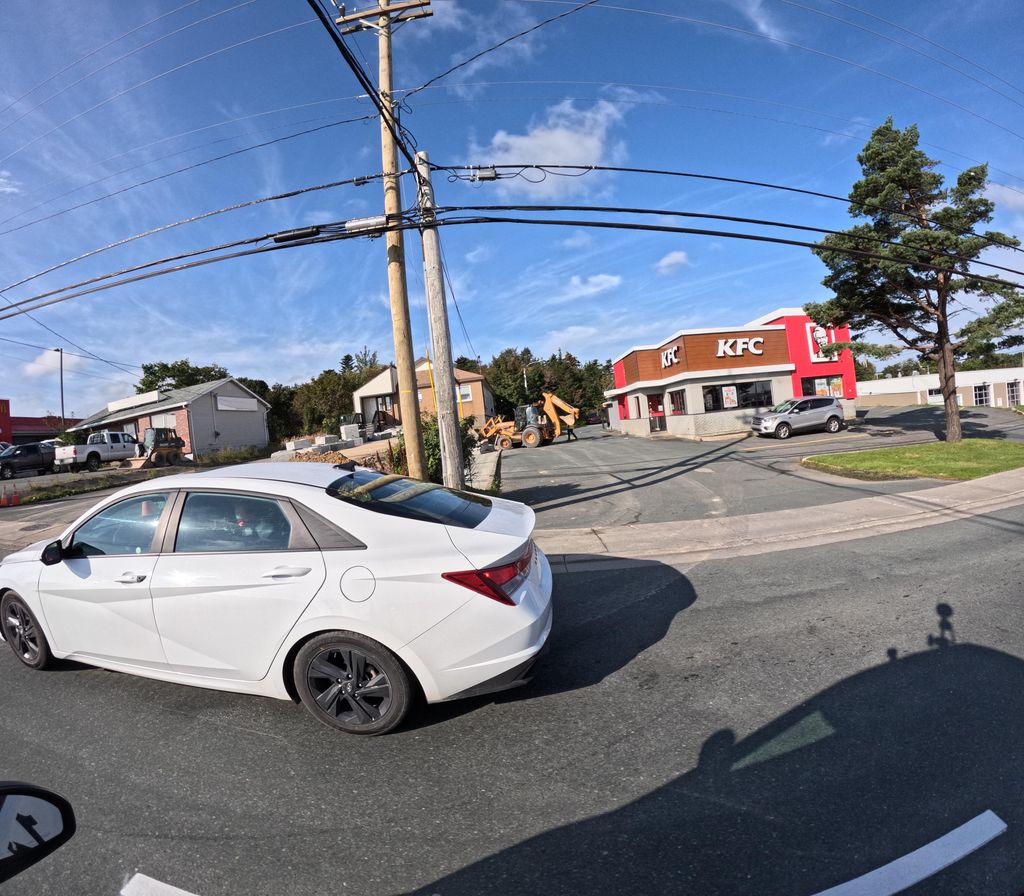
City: st_johns